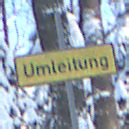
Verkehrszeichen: Umleitungsankuendigung
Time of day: MorningAfternoon
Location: Outdoor (Nature)
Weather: Clear
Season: Winter
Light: Natural